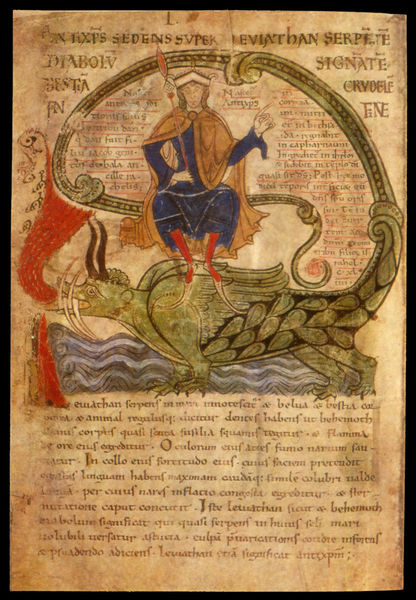
Titel: Liber Floridus
Künstler: Lambert von St. Omer
Standort: Herstellungsort: St. Omer (EU - F - Artois)
Institution: Gent, Universitätsbibliothek,
Schlagwörter: feuer, mann, meer, wasser, grün, geste, gold, mantel, krone, schwanz, farbig, schrift, wellen, könig, thron, sitzt, buch, druck, seite, illustration, text, initiale, ritter, christus, teufel, sage, mittelalter, heiliger, speer, hörner, ungeheuer, drachen, drache, handschrift, zepter, georg, latein, buchmalerei, codex, minuskel, texts, faksimile, nibelunge, maiuskel, leviathan, leviatan